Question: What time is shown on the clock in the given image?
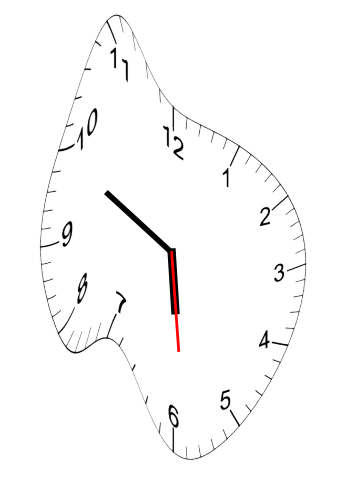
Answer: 05:49:29